Field crop: maize
Growth stage: 2
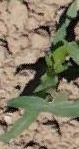
Species: maize